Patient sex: M
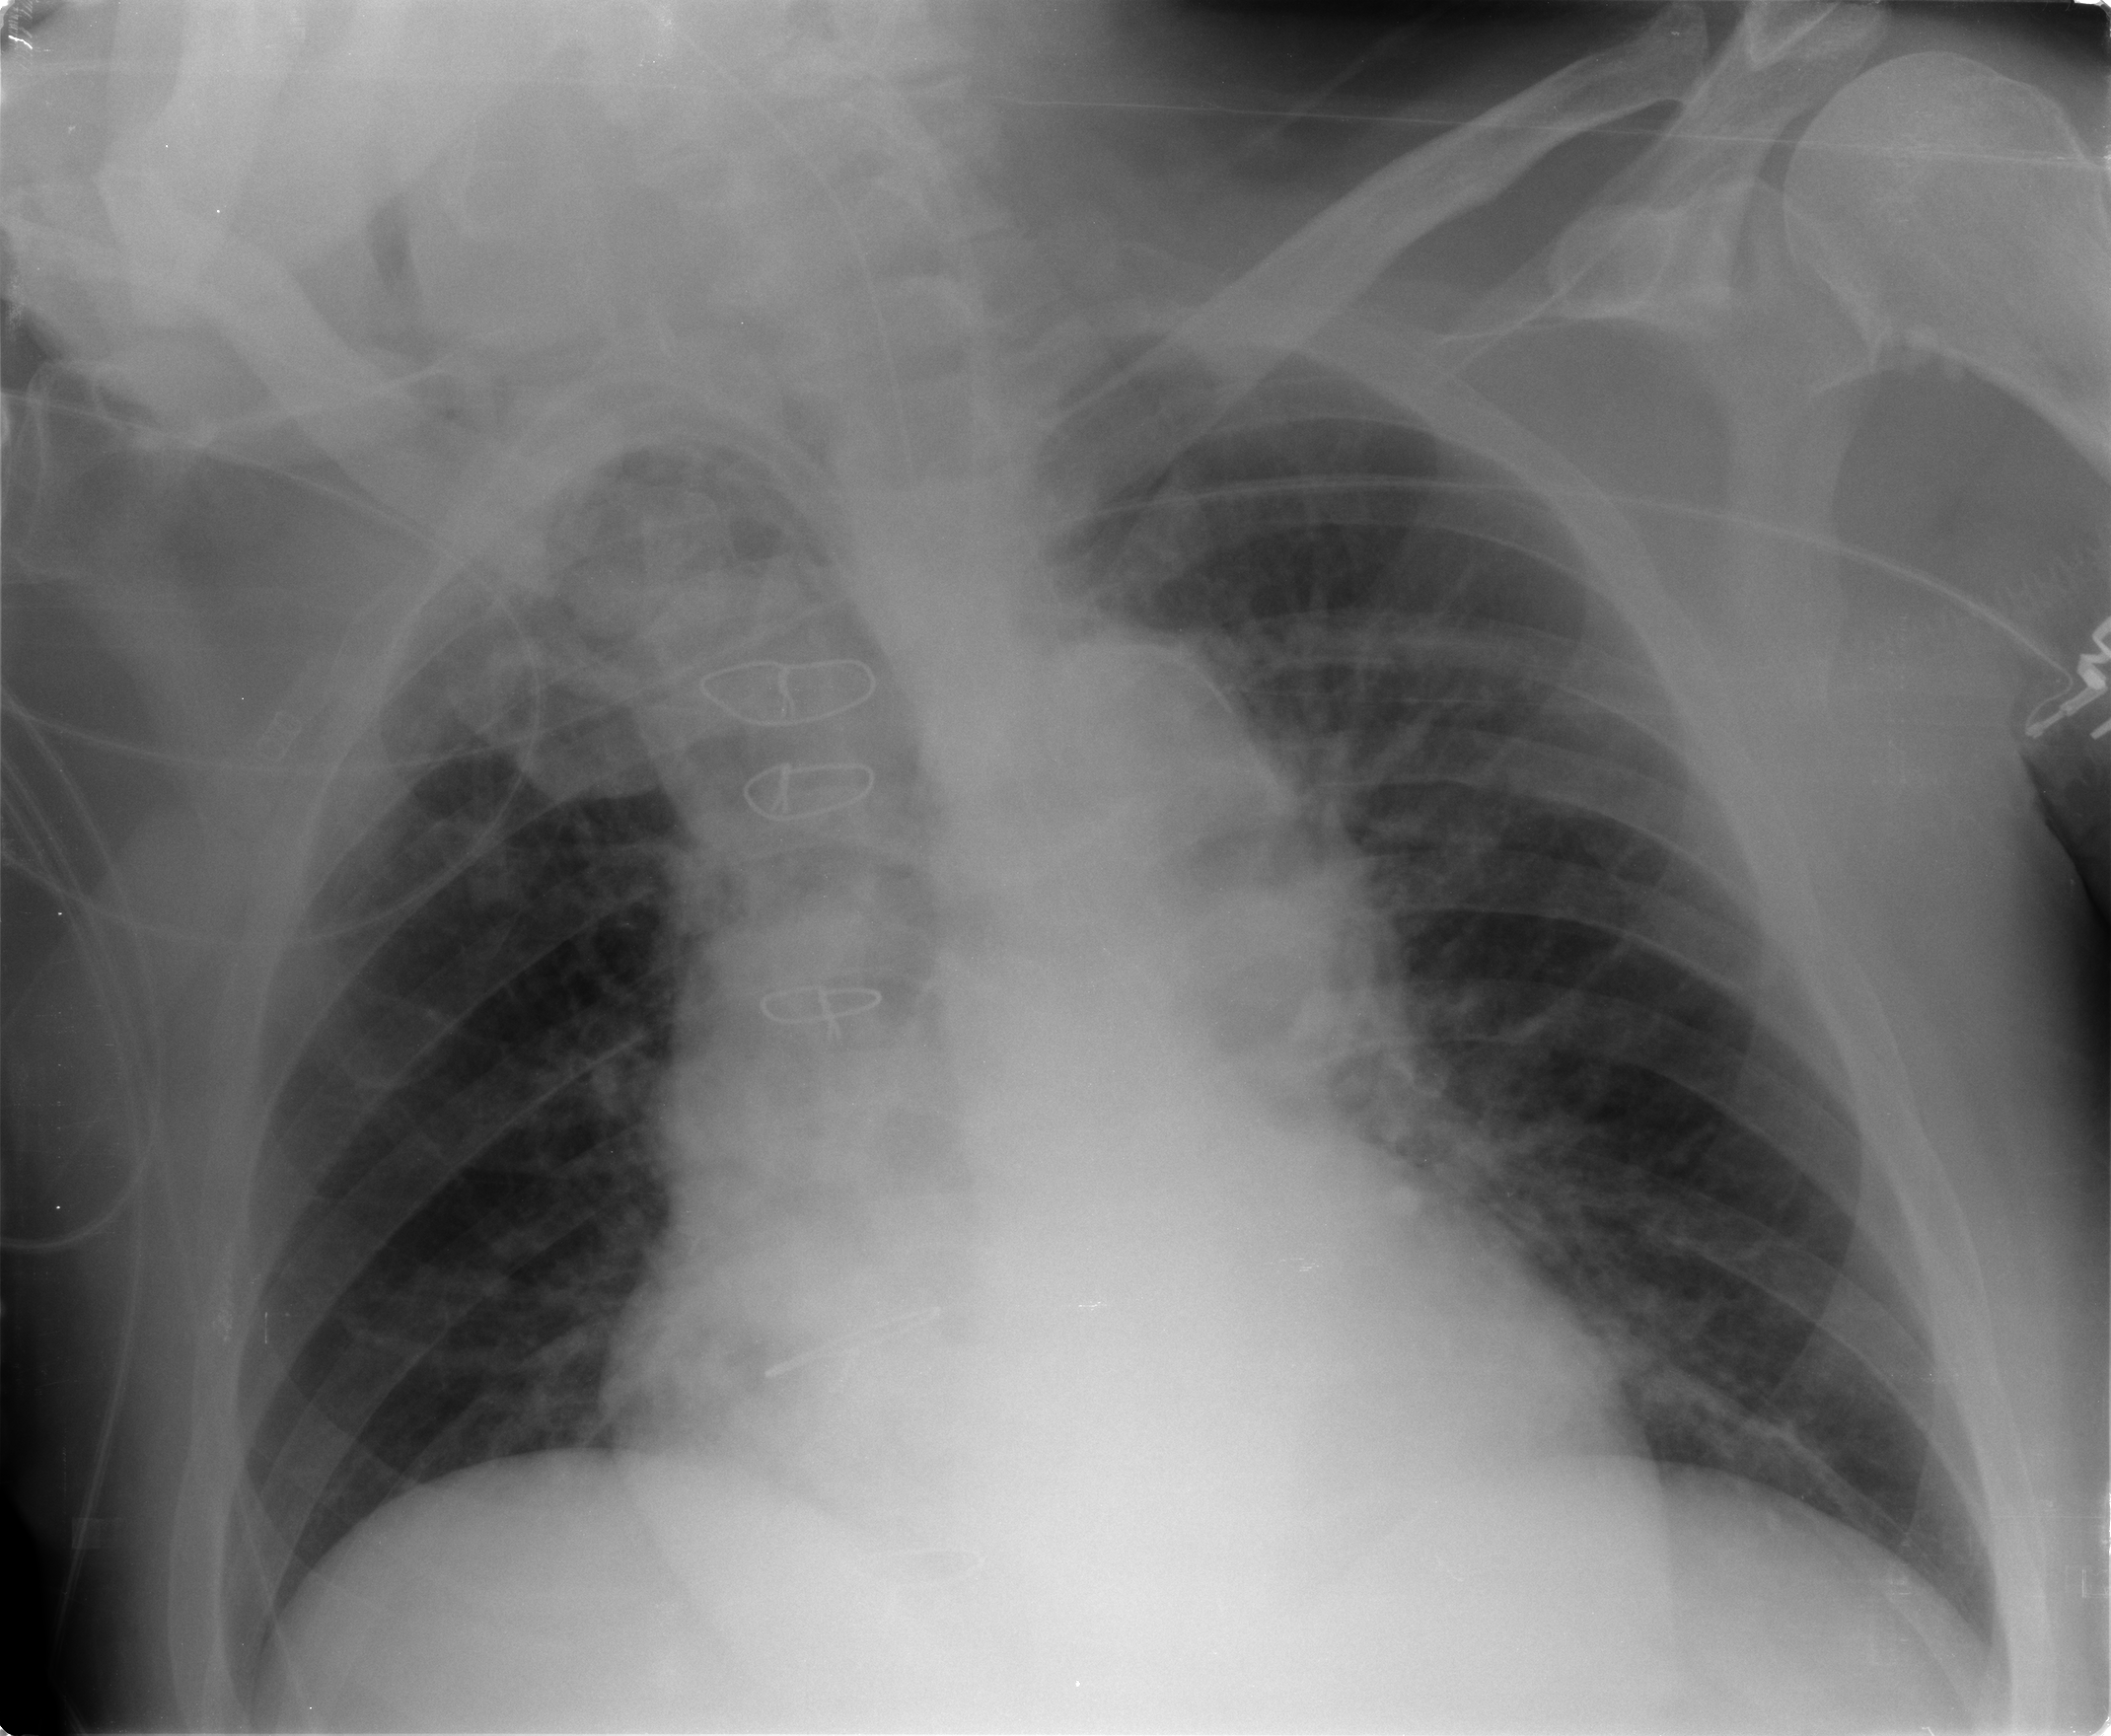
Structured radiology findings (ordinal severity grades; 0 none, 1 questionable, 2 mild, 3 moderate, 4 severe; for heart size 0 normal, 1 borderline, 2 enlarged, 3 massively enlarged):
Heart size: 2
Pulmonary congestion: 2
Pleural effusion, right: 0
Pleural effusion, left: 0
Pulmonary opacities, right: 1
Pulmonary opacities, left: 0
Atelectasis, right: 2
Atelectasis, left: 2